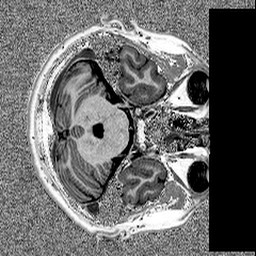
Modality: MP2RAGE
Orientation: axial
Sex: male